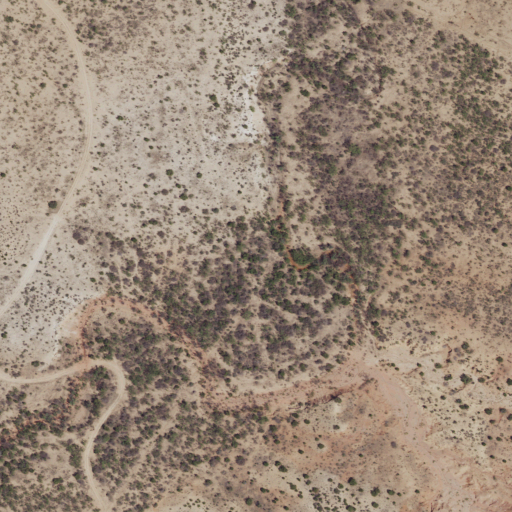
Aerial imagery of valley in Texas named Indian Canyon containing shrub and grassland